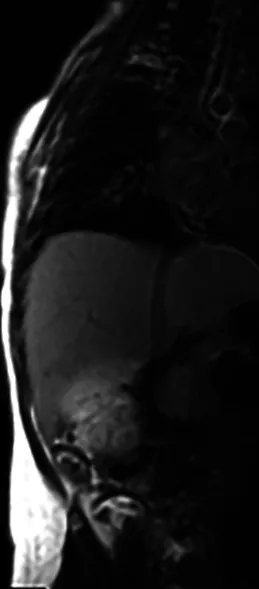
Late gadolinium enhancement over the left ventricle apex aneurysm.
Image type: radiology (mri)